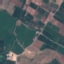
Label: PermanentCrop